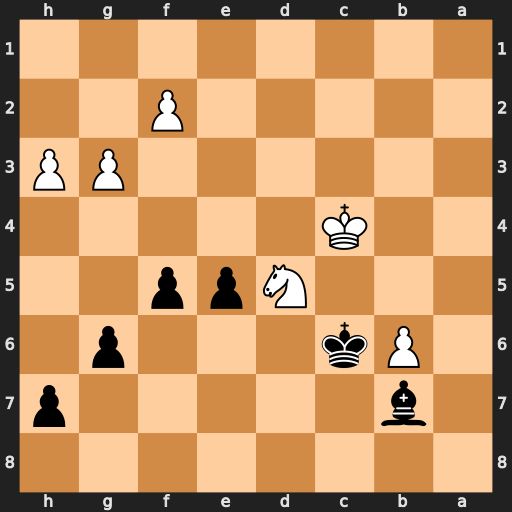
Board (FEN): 8/1b5p/1Pk3p1/3Npp2/2K5/6PP/5P2/8
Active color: b
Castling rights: -
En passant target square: -
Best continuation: Ba6+ Kc3 Kxd5